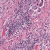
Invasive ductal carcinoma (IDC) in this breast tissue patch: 1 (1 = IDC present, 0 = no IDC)